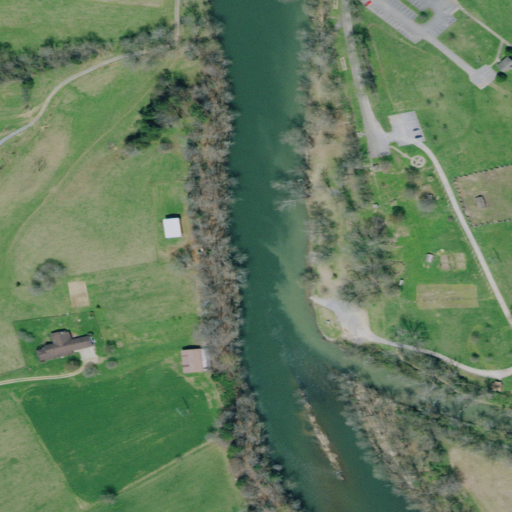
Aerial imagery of bar in Tennessee named Gillespies Shoals containing pasture, open water, mixed forest, open development, deciduous forest, low intensity development, medium intensity development, and grassland